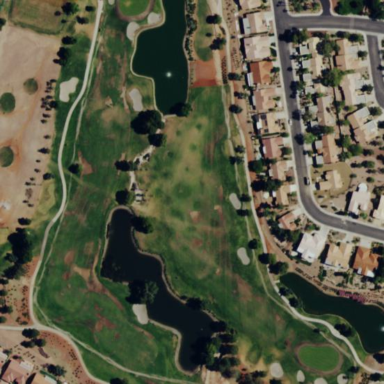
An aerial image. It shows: Area of rough grass used for golf.